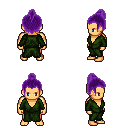
a pixel art fantasy rpg character, male body template, human, tanned skin, green robe, metal pants, purple short topknot hairstyle, four views (front, back, left, right), 2x2 character sprite sheet, small pixel art, hard edges, no anti-aliasing